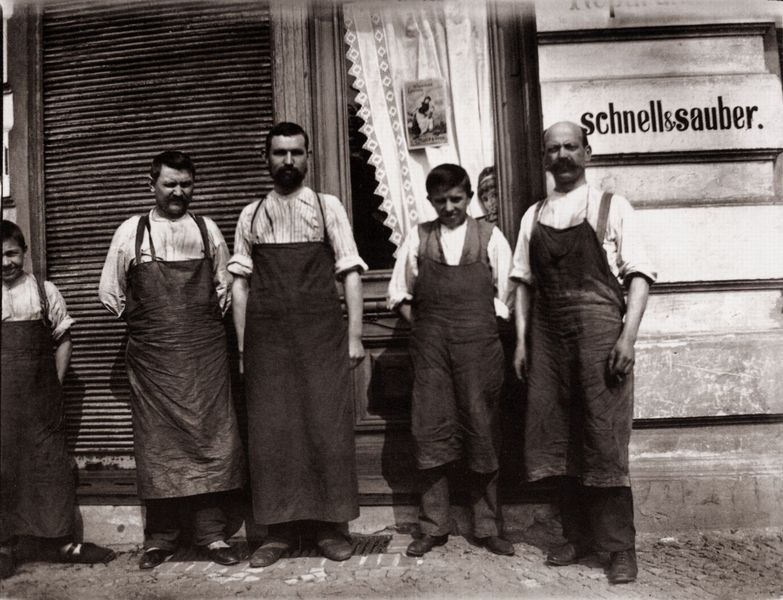
Titel: Schuster vor ihrer Werkstatt
Künstler: Heinrich Zille
Schlagwörter: gruppe, kopf, mann, schatten, schurz, weiß, wäsche, braun, fenster, glas, grau, köpfe, licht, männer, schaufenster, schwarz, strasse, tür, gebäude, haus, weg, alt, bart, bärte, gesichter, hemd, wand, arme, gesicht, spitze, stein, steine, ärmel, bild, fünf, gruppenportrait, gruppenporträt, portrait, porträt, vorhang, sonne, boden, kind, saum, arbeit, beine, deutschland, schnell, schürze, schrift, fassade, geschäft, man, pflaster, schuhe, hosen, hemden, schürzen, mauer, laden, werbung, arbeiter, krieg, gardine, gardinen, vorhänge, inschrift, junge, weste, foto, fotografie, photographie, eingang, schild, fensterladen, berlin, metzger, verkäufer, alter, gehsteig, draußen, schwarz weiss, gehweg, stehkragen, gruppenbild, viel, photo, aufschrift, handwerk, handwerker, werkstatt, schreiben, rollen, dreck, sauber, fotographie, meister, rolladen, rollo, jalousien, gruppenfoto, kann, mal, wäscherei, ich, gesellen, bin, armlos, wäscher, lehrlinge, wie, männerköpfe, rollladen, anfang 20.jh., fenstervorhang, lehrbub, lehrling, schnell und sauber, schnell&sauber, schnellsauber, schürtzen, spitzengardine, und schon hängt er wieder, werbespruch, gerber, krass, altbau, da, so, dann, have, fun, schnellssuber